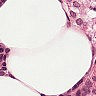
Metastatic tissue present: no